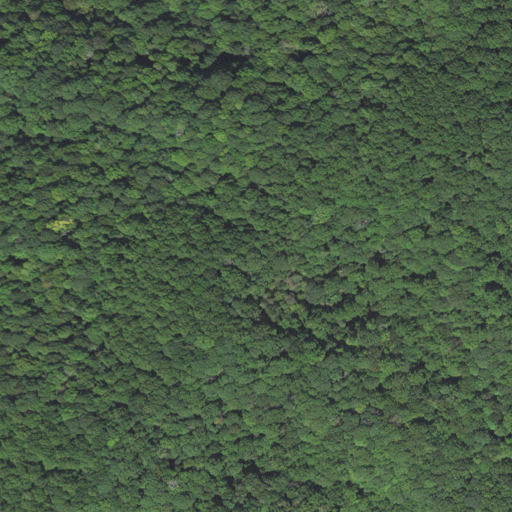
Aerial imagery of gap in North Carolina named Grassy Gap containing only deciduous forest